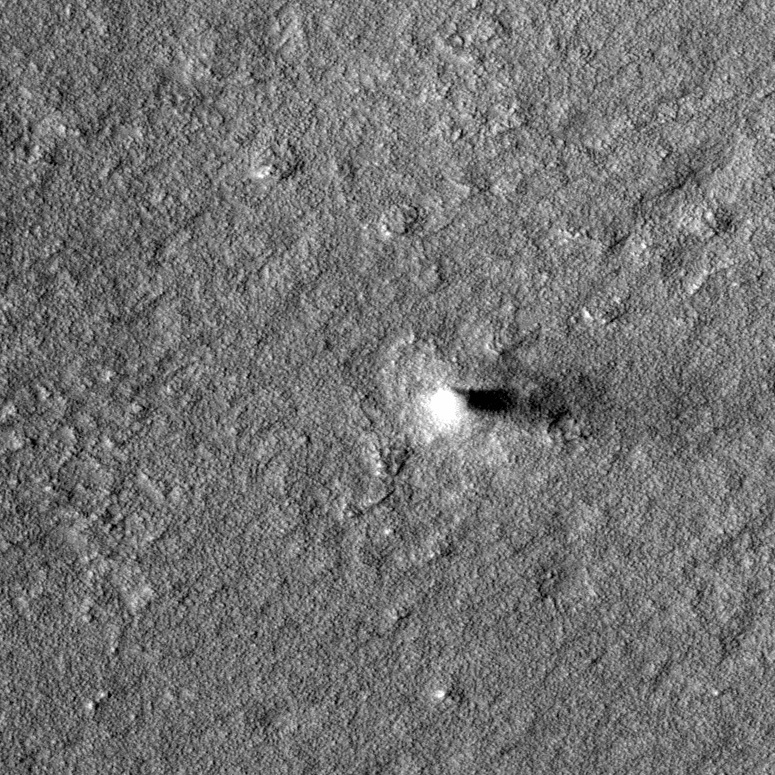
Label: dustdevil